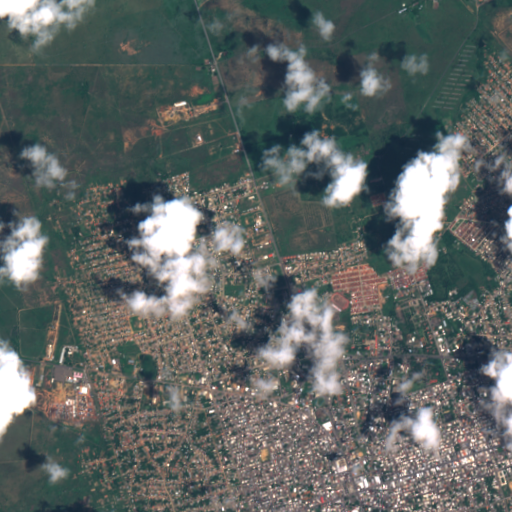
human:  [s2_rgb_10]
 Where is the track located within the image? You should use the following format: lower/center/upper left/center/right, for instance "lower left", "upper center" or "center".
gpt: The track is located in the center right of the image.
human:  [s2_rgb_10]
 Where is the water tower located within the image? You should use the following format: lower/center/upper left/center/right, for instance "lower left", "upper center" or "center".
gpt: The water tower is located in the lower right of the image.
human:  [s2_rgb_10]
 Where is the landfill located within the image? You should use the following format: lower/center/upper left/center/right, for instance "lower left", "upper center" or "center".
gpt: There is no landfill in the image.